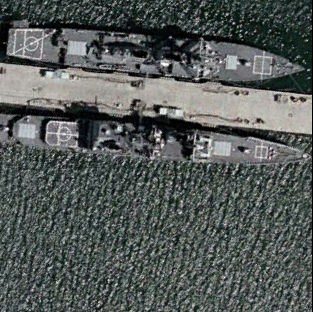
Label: destroyer